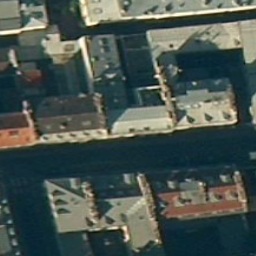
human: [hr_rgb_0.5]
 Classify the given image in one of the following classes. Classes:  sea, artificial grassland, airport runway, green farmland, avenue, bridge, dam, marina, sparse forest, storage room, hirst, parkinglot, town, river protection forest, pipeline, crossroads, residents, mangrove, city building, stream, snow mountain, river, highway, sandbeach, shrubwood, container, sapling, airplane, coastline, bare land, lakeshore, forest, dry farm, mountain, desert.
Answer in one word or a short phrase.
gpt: city building